Field crop: maize
Growth stage: 2
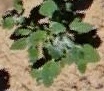
Species: chenopodium